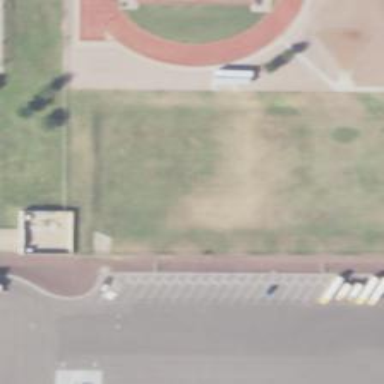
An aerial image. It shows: Grass pitch used for American football and soccer.